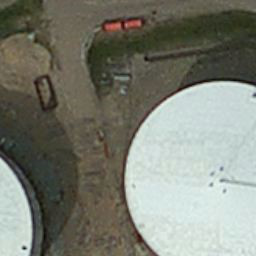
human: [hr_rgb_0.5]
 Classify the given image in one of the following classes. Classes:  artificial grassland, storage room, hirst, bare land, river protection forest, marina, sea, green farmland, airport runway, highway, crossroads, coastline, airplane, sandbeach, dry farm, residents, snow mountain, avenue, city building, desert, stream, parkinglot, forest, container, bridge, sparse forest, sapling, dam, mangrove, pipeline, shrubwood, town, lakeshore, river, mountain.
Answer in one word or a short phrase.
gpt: storage room